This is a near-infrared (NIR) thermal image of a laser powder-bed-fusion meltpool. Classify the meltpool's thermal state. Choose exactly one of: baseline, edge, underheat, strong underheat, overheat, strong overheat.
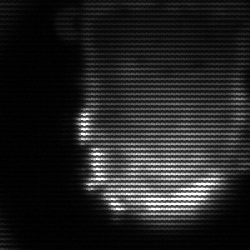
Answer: baseline